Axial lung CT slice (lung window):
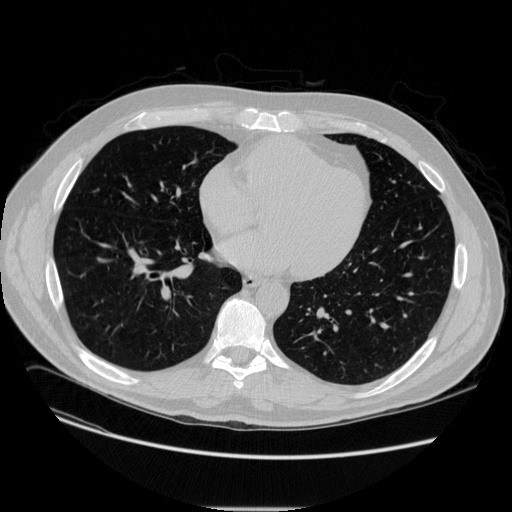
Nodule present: no